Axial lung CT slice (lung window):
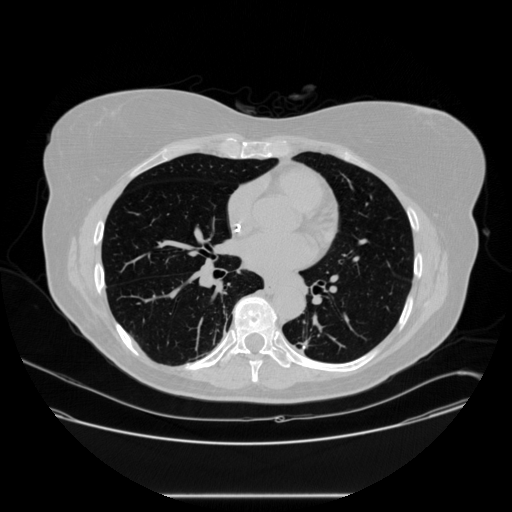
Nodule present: no